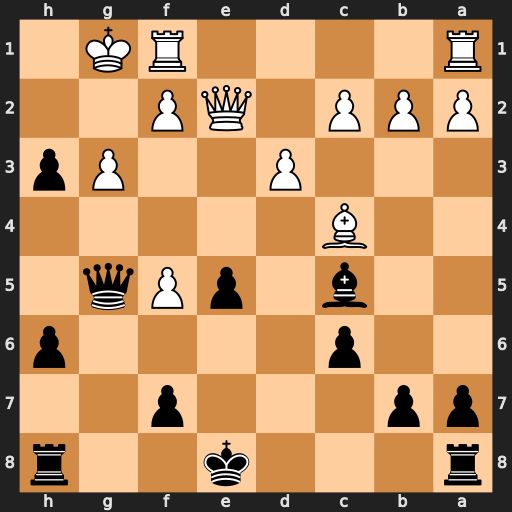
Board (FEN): r3k2r/pp3p2/2p4p/2b1pPq1/2B5/3P2Pp/PPP1QP2/R4RK1
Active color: b
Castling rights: kq
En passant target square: -
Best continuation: Qxg3+ Kh1 Qg2#